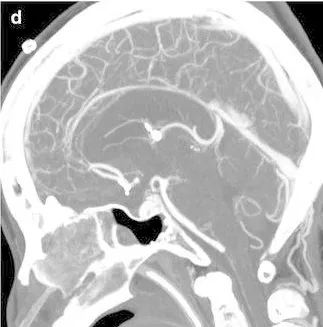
CT angiography demonstrated significant vasospasm at both distal portions of the anterior cerebral arteries.
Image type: radiology (ct)